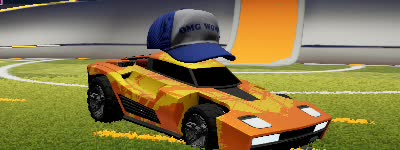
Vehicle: breakout